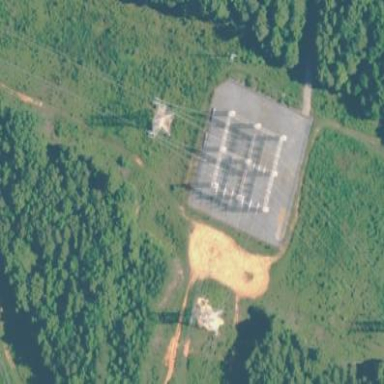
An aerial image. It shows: Outdoor power substation surrounded by fence. This substation is used for switching purposes.